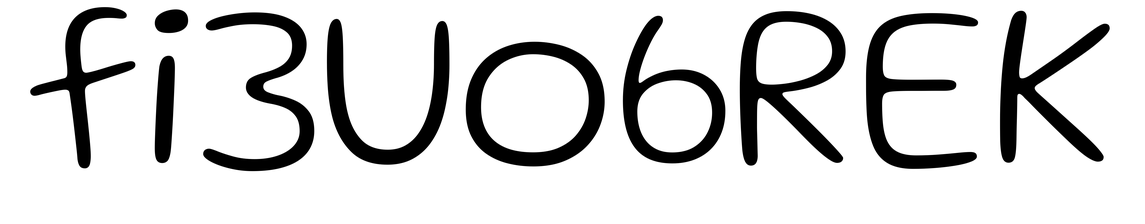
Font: Gluten_ExtraLight